Question: I have designed a sprite that looks like this:

The idea is to have the upper portion of the image fade in on hover (in a navigation system). I have everything working except for the text for the navigation items. As you can see on <URL>, the text for the navigation fades in and out with the background image, as it is contained within the span that is faded. I wonder if someone could help me get my head round how I can keep the text always showing.
Here is the html:
'''
<ul class="navigation">
<li><a href=""><span>home</span></a></li>
<li><a href=""><span>contact</span></a></li>
</ul>
'''
And the CSS:
'''
body, ul,li {
margin:0;
padding:0;
}
ul {
list-style:none;
text-align: center;
color: white;
line-height: 30px;
}
ul a {
text-decoration: none;
color: white;
font-size: 18px;
}
.navigation li {
background: url(nav.png) no-repeat 0 -30px;
width: 223px;
height: 30px;
}
.navigation li span {
background: url(nav.png) no-repeat 0 0px;
width: 223px;
height: 30px;
display: block;
opacity: 0;
filter: alpha(opacity=0);
}
'''
and the script:
'''
$(document).ready(function() {
$(".navigation li a").hover(function () {
$(this).children("span").stop().animate({
opacity: 1
}, 300);
}, function () {
$(this).children("span").animate({
opacity: 0
}, 400);
});
});
'''
Thanks,
Nick
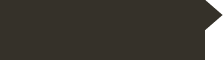
Answer: This should do the trick. Live example: <URL>
(Moved 'span' outside of 'a' tag)
'''
<ul class="navigation">
<li><a href="">home</a><span></span></li>
<li><a href="">contact</a><span></span></li>
</ul>
'''
(Widened 'li', floated 'a' left and 'span' right, adjusted width and background position of 'span')
'''
ul a {
text-decoration: none;
color: white;
font-size: 18px;
float:left;
width: 204px;
}
.navigation li span {
background: url(nav.png) no-repeat -204px 0;
width: 30px;
height: 30px;
display: block;
opacity: 0;
filter: alpha(opacity=0);
float:right;
}
'''
(Changed selector from 'li a' to 'li')
'''
$(document).ready(function() {
$(".navigation li").hover(function () {
$(this).children("span").stop().animate({
opacity: 1
}, 300);
}, function () {
$(this).children("span").animate({
opacity: 0
}, 400);
});
});
'''